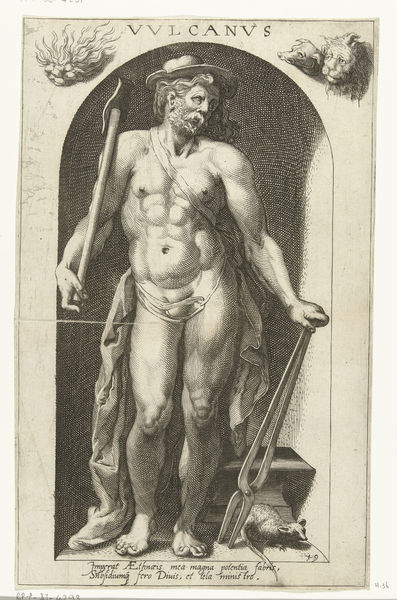
Titel: Vulcanus
Künstler: Nicolaas Braeu
Standort: Amsterdam
Institution: Rijksmuseum
Schlagwörter: akt, feuer, mann, nackt, umhang, hut, köpfe, skizze, zeichnung, hund, tier, tuch, ornament, rock, bart, stehen, mantel, stehend, stock, skulptur, beine, bein, füße, schrift, papier, stab, grafik, graphik, bank, rundbogen, muskeln, inschrift, bauch, zehen, nische, arkade, vulkan, druck, druckgraphik, druckgrafik, stich, text, handwerker, werkzeug, hammer, löwe, zange, schmied, ratte, vulcanus, canus